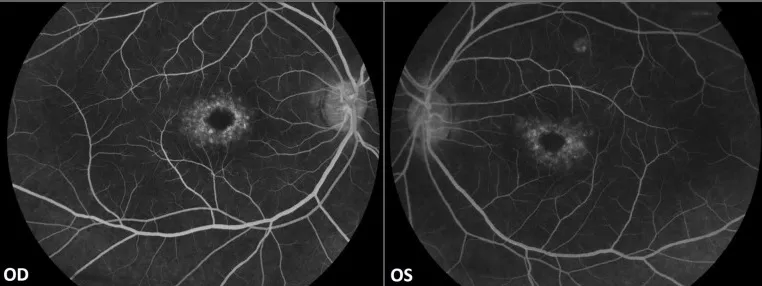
Fundus fluorescein angiography showing window defects with mottled hyperfluorescence in the parafoveal region in both eyes.
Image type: ophthalmic_imaging (ophthalmic_angiography)